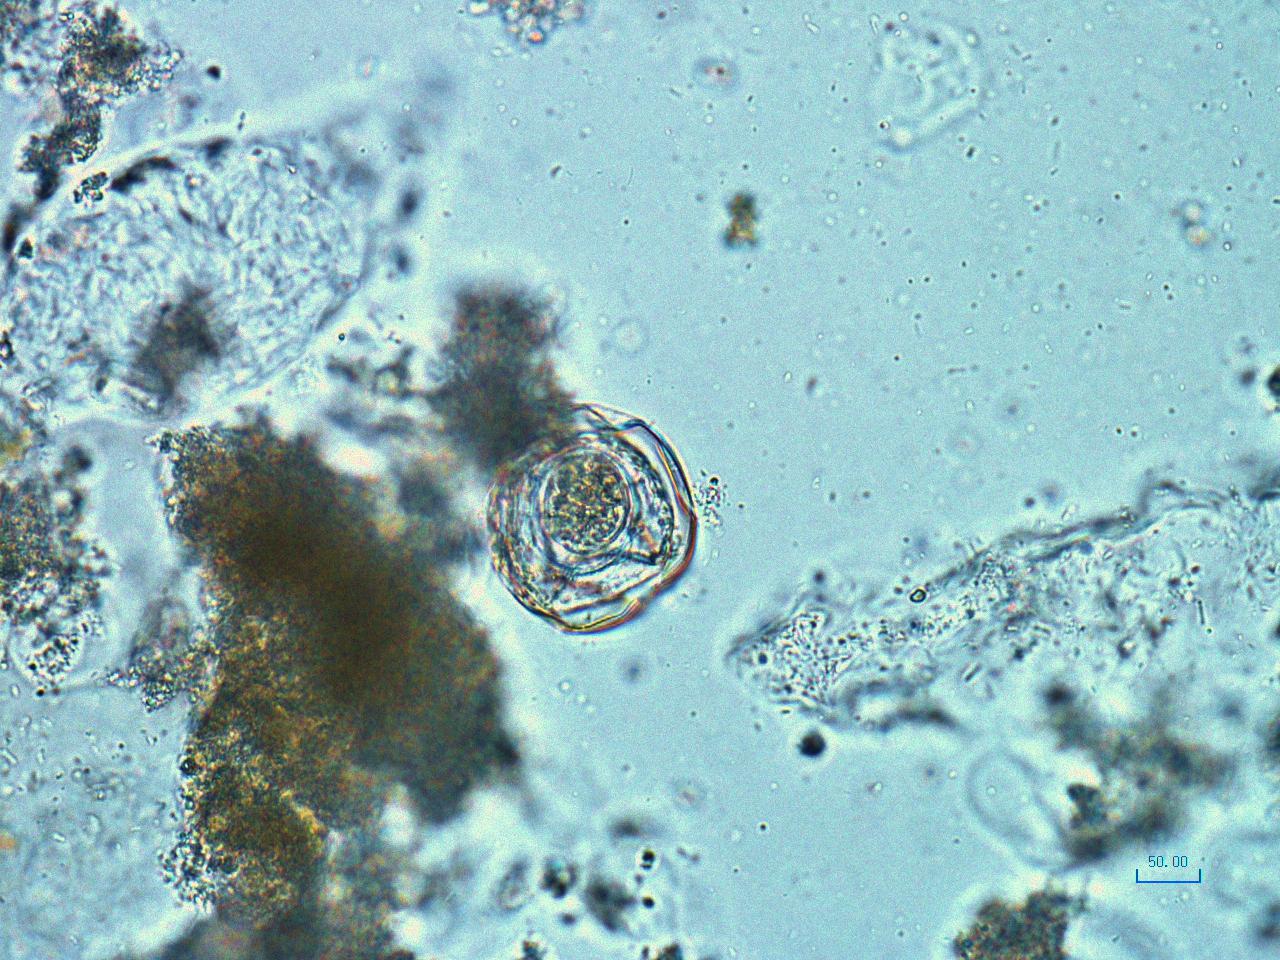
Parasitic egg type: Hymenolepis nana